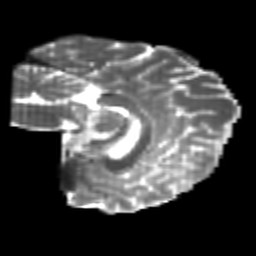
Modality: T2w
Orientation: sagittal
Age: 24
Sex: female
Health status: healthy
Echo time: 0.074 s